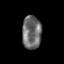
Tissue: skin
Cell type: Epithelial cells
Senescence score: 0.2351
Nuclear area (px): 623
Mean DAPI intensity: 109.596